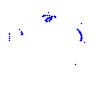
Particle: kaon